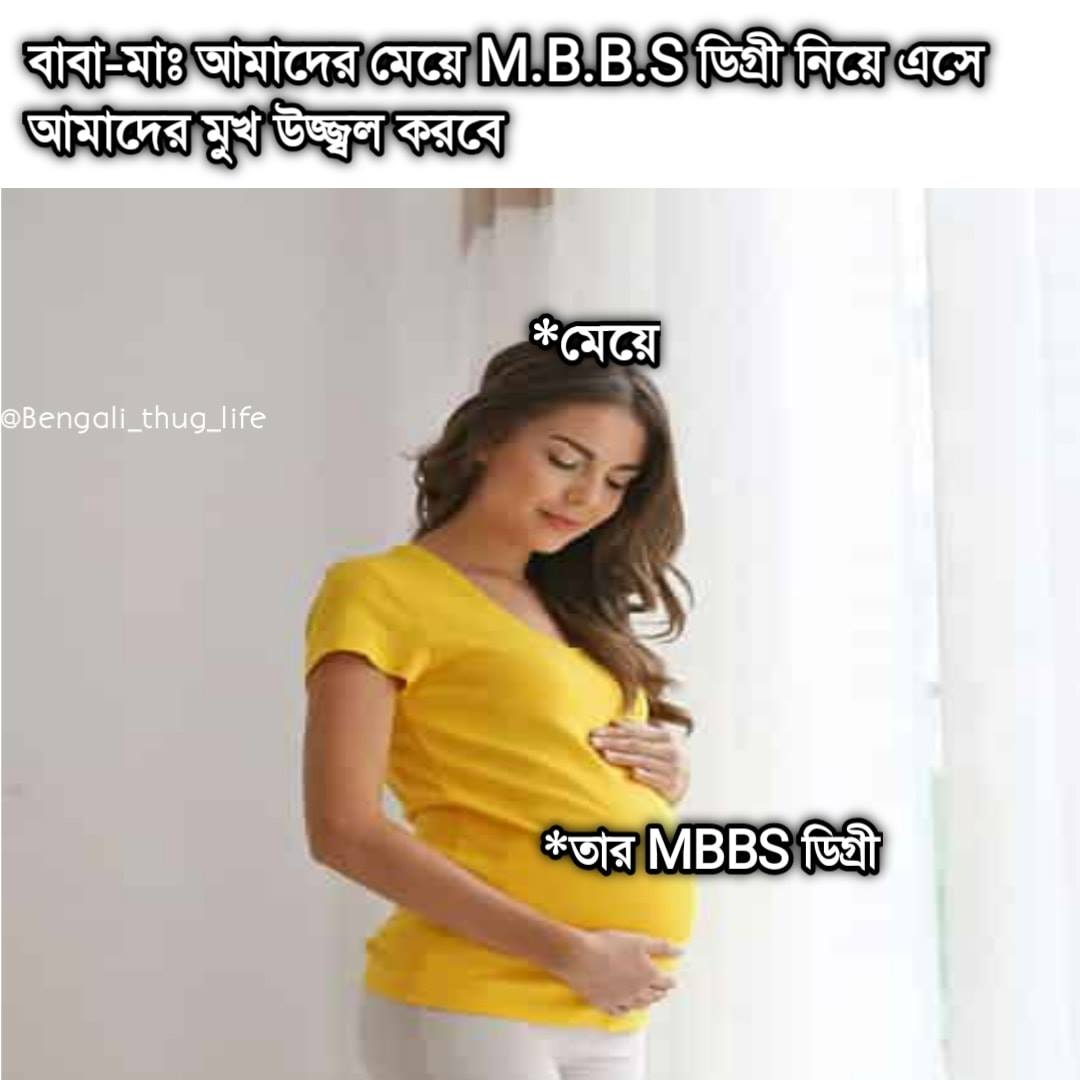
Caption: বাবা-মাঃ আমাদের মেয়ে M.B.B.S ডিগ্রী নিয়ে এসে আমাদের মুখ উজ্জ্বল করবে   *মেয়ে   *তার MBBS  ডিগ্রী
Label: hate